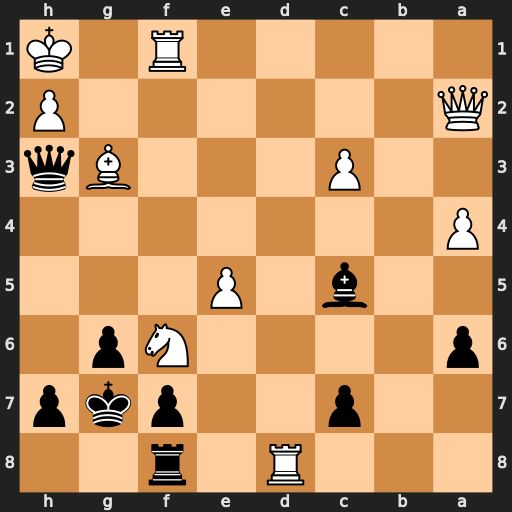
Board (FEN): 3R1r2/2p2pkp/p4Np1/2b1P3/P7/2P3Bq/Q6P/5R1K
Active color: b
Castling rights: -
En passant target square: -
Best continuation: Qxf1#